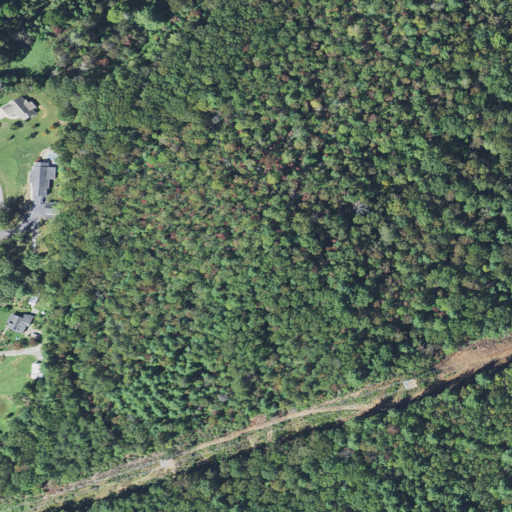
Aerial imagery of mountain in North Carolina named Ivy Knob containing mixed forest, deciduous forest, evergreen forest, open development, pasture, and low intensity development